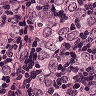
Metastatic tissue present: yes